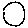
Label: circle